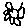
Label: flower